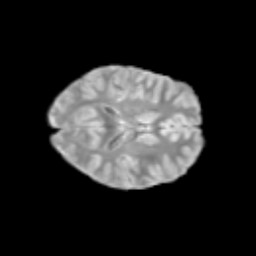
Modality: T2w
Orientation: axial
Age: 11
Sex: female
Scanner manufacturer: siemens
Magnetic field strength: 3 T
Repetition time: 3.8 s
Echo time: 0.07 s